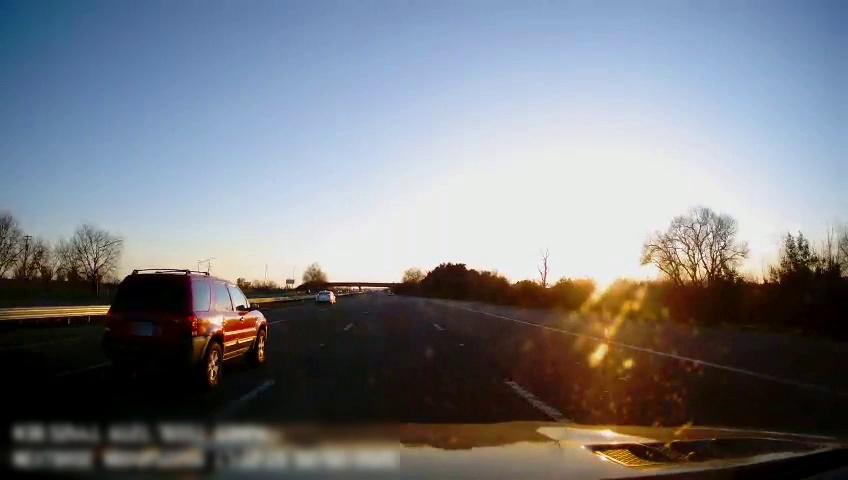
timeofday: Day
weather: Sunny
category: Drivable Space
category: Vehicles | SUV
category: Vehicles | Car
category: Lanes | Alternate Lane
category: Lanes | Alternate Lane
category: Lanes | Current Lane
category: Lanes | Current Lane
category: Lanes | Alternate Lane